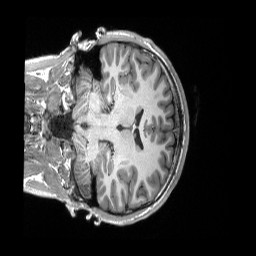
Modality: T1w
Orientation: coronal
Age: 20
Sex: male
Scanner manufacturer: siemens
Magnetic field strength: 3 T
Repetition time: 2.3 s
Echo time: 0.00298 s